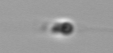
Label: flagellate_morphotype3